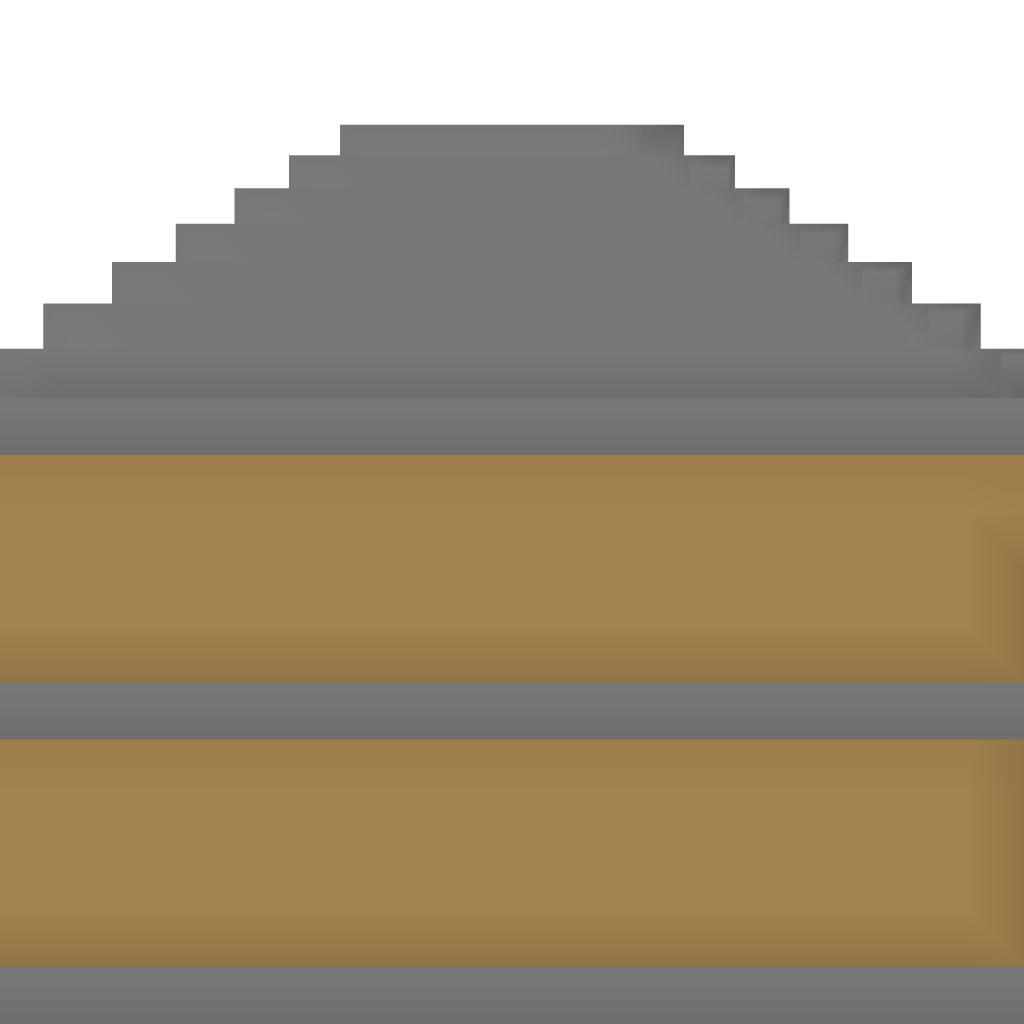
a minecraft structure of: Deluxe Mansion